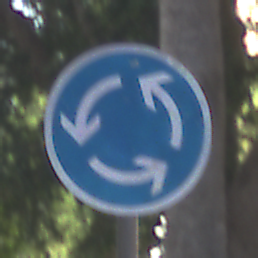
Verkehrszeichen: Kreisverkehr
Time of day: MorningAfternoon
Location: Outdoor (Suburban)
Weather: PartlyCloudy
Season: NotSpecified
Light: Natural